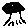
Label: tree